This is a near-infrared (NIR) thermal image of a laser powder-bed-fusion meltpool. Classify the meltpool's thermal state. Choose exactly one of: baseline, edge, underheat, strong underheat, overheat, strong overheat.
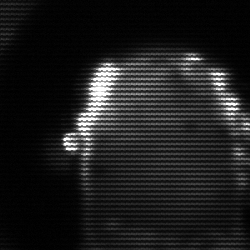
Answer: baseline